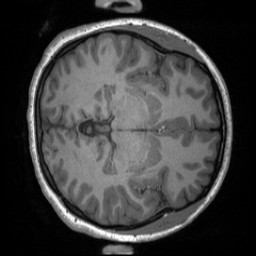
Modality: T1w
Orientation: axial